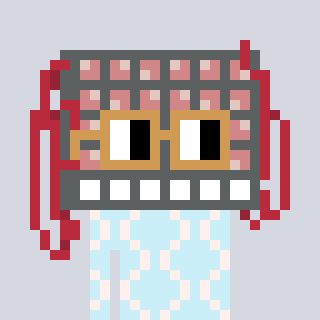
a pixel art character with square brown glasses, a turing-shaped head and a cold-colored body on a cool background